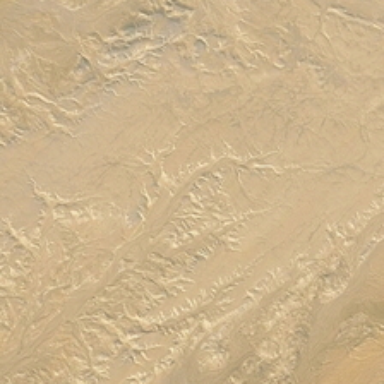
Many yellow sands form a piece of desert .